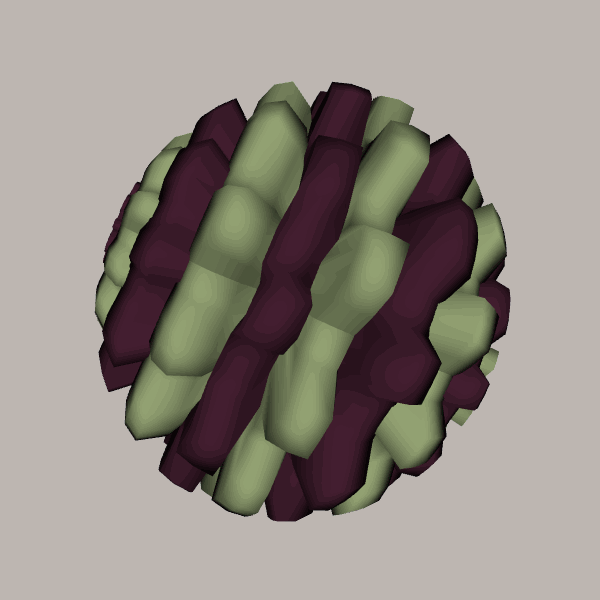
Background: light